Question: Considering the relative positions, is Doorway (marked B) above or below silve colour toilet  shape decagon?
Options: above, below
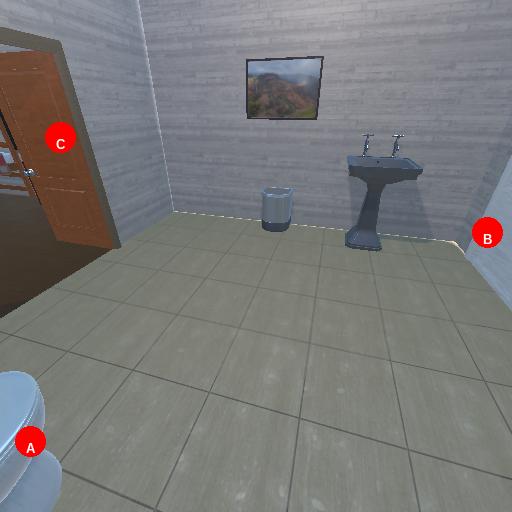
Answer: above